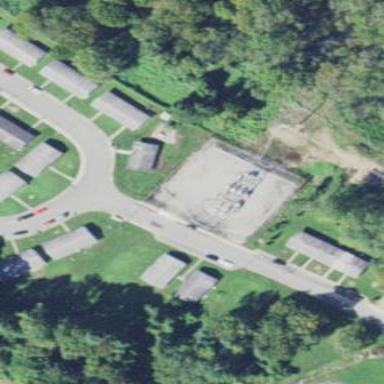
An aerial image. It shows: There is distribution substation enclosed by fence.